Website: lowes
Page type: customer-info-address
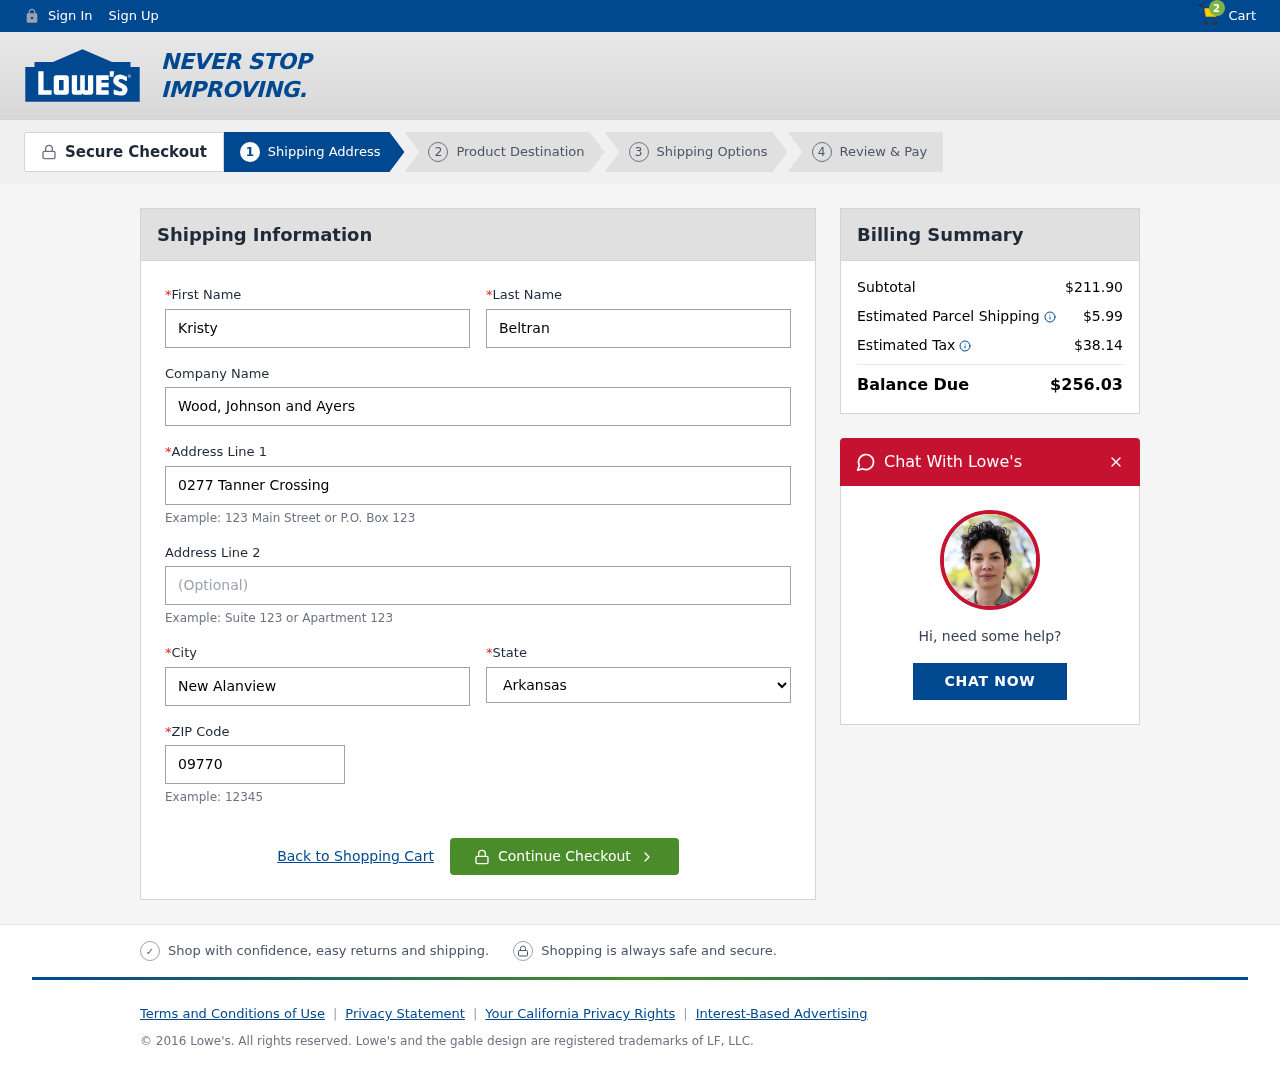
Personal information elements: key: PII_CITY
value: New Alanview
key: PII_COMPANY
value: Wood, Johnson and Ayers
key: PII_FIRSTNAME
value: Kristy
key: PII_LASTNAME
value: Beltran
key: PII_POSTCODE
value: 09770
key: PII_STATE
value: Arkansas
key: PII_STREET
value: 0277 Tanner Crossing
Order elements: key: ORDER_NUM_ITEMS
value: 2
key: ORDER_SUBTOTAL
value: $211.90
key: ORDER_SHIPPING_COST
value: $5.99
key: ORDER_TAX
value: $38.14
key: ORDER_TOTAL
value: $256.03